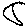
Label: moon